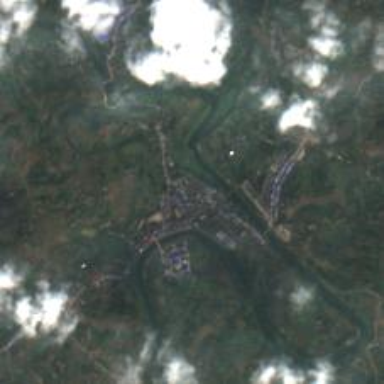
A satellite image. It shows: Town.